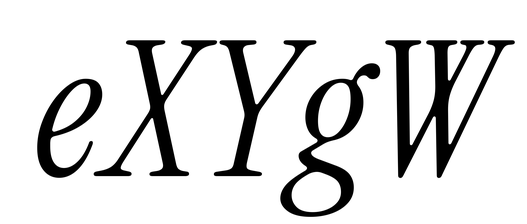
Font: InstrumentSerif-Italic